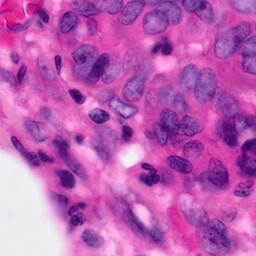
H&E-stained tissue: Pancreatic